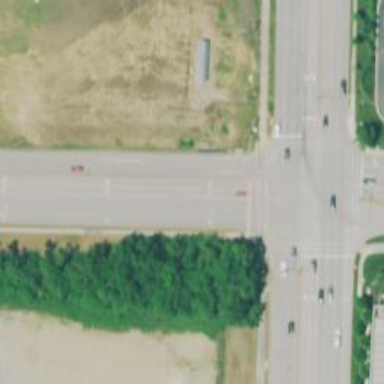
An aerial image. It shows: Road with dash markings.